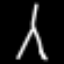
Label: The Eiffel Tower